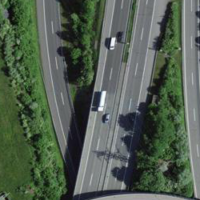
EUNIS habitat code: 57
Species observed at this site:
Medicago sativa